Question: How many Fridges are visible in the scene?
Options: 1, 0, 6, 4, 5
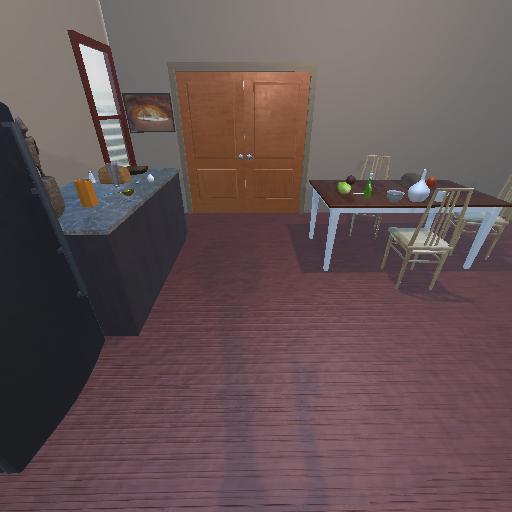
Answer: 1